Question: In HTML5 Canvas you can draw an image as a whole, or draw only a piece of it, or draw only a piece of it to an arbitrary rectangle (which may scale it).
Here's an example of all three:

Here's the code used to draw those three examples:
'''
ctx.drawImage(img, 0, 0);
ctx.drawImage(img,
// source rect
50, 50, 70, 70,
// destination rect
0, 200, 70, 70
);
ctx.drawImage(img,
// source rect
50, 50, 70, 70,
// destination rect
0, 270, 30, 30
);
'''
This is also relatively easy to do in CSS.
''
How do I, for instance, make an Image that occupies 50x50 pixels, that shows a portion of the referenced href, as in the first crop?
One could use a clipping path to crop part of the image, but then you (seemingly) cannot use a clipping path of a larger image while defining the width and height of the '' element to be small.
Here's a fiddle with the above code plus a sample SVG element:
<URL>
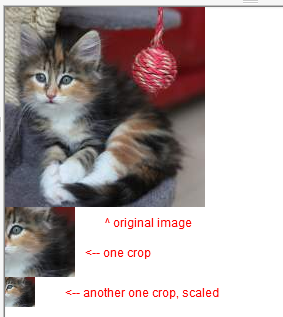
Answer: You don't need a 'clipPath' at all, you can use the <URL> to do what you want
'''
<svg width="70px" height="70px" viewBox="50 50 70 70">
<image x="0" y="0" width="200" height="200"
xlink:href="http://placekitten.com/200/200" clip-path="url(#myClip)">

</svg>
'''
> The value of the 'viewBox' attribute is a list of four numbers '<min-x>', '<min-y>', '<width>' and '<height>', separated by whitespace and/or a comma, which specify a rectangle in user space which should be mapped to the bounds of the viewport established by the given element, taking into account attribute 'preserveAspectRatio'.
<URL>
Glad I can help you here because you helped me with a Canvas project a few months ago!
You said that you needed to transform them also, so after an hour I came up with these couple options:
If you can, transform the original image and do the same effect. <URL>' then the code would look like
'''
<defs>
<clipPath id="myClip">
<rect x="0" y="0" width="70" height="70"/>
</clipPath>
</defs>
<image x="-50" y="-50" width="200" height="200" clip-path="url(#myClip)"
xlink:href="http://placekitten.com/200/200">
'''
, more satisfactorily, you could do it using a 'use'
'''
<defs> <!-- Your original clip -->
<clipPath id="myClip">
<rect x="50" y="50" width="70" height="70"/>
</clipPath>
</defs>
<image id="myImage" x="0" y="0" width="200" height="200"
xlink:href="http://placekitten.com/200/200" clip-path="url(#myClip)" />
<!-- Hide the original (I made a layer of white) -->
<!-- This is the part that you could probably find a better way of doing -->
<rect x="0" y="0" width="200" height="200" style="fill:white" />
<!-- Create what you want how you want where you want it -->
<use x="-50" y="-50" width="200" height="200" xlink:href="#myImage" transform="scale(1.3)"/>
</svg>
'''
<URL>